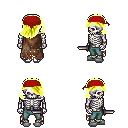
a pixel art fantasy rpg character, male body template, skeleton, brown tattered cape, teal pants, gold swoop hairstyle, red bandana, white slippers, dagger, four views (front, back, left, right), 2x2 character sprite sheet, small pixel art, hard edges, no anti-aliasing